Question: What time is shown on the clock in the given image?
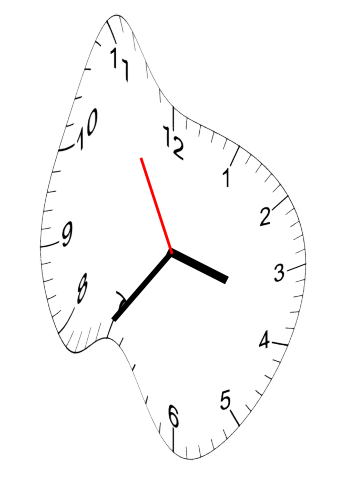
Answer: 03:35:55